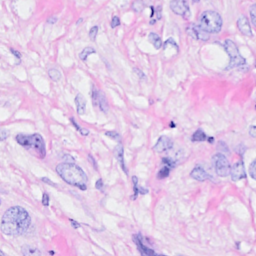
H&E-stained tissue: Breast